Question: What are the two sort options?
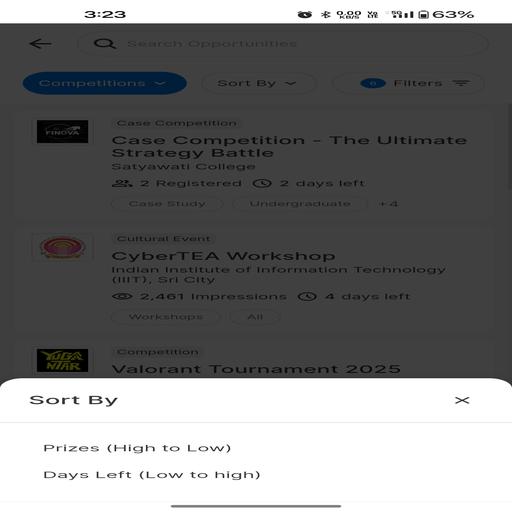
Answer: Prizes (High to Low), Days Left (Low to High)